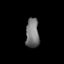
Tissue: prostate
Cell type: T cells
Senescence score: 0.3576
Nuclear area (px): 380
Mean DAPI intensity: 119.663